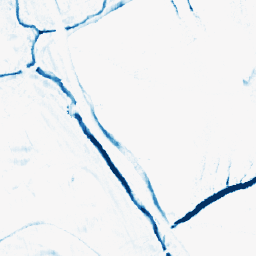
Category: morphological
Decomposition family: morphological_rect
Decomposition parameters: operation: closing
width: 5
height: 10
Upsampling method: area
Upsampling parameters: scale: 2
Upsampling scale: 2